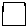
Label: square